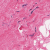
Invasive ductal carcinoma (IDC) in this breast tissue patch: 0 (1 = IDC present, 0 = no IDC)